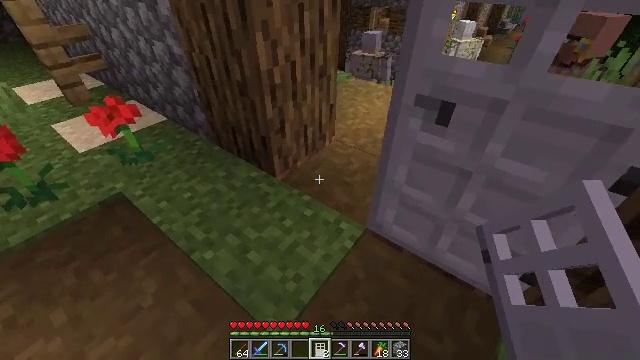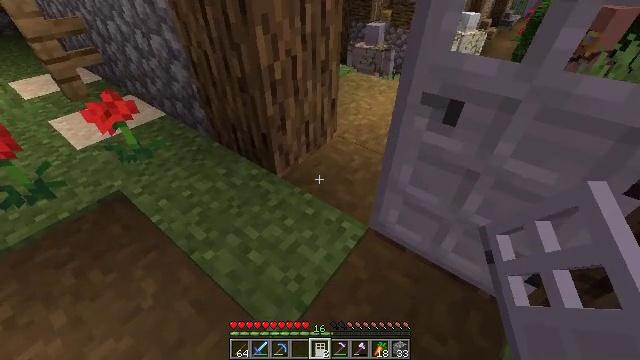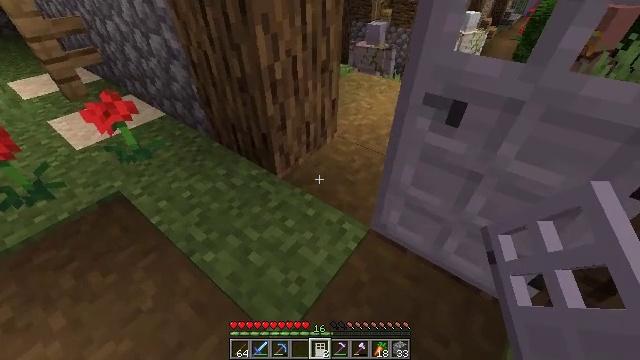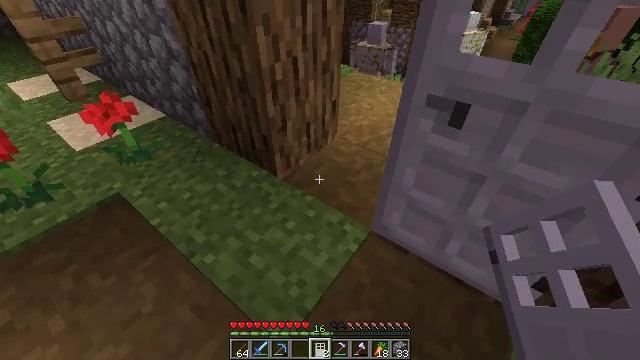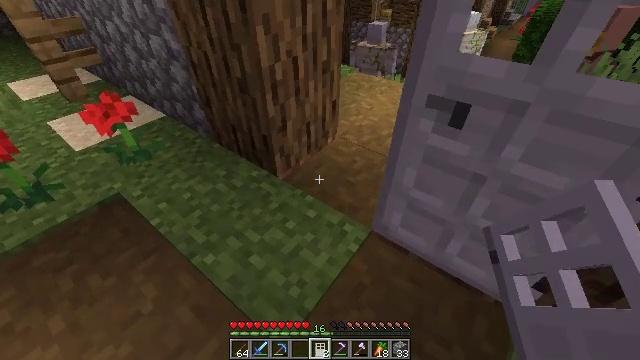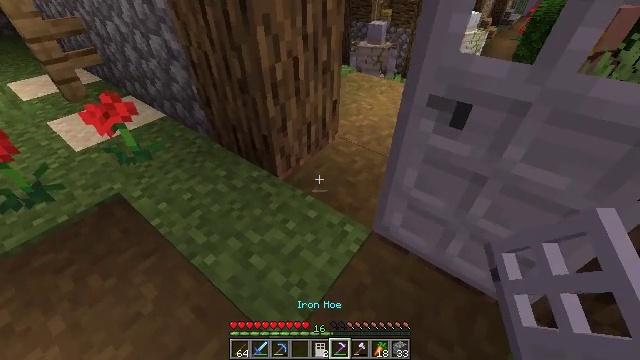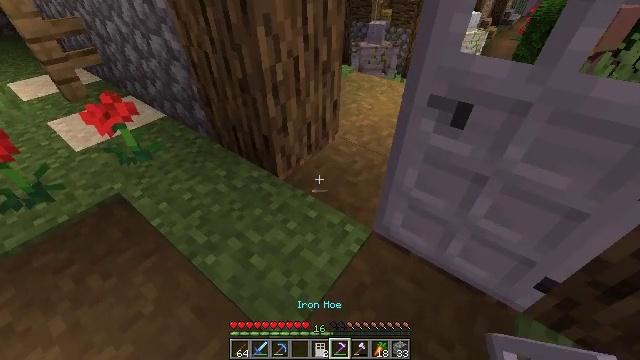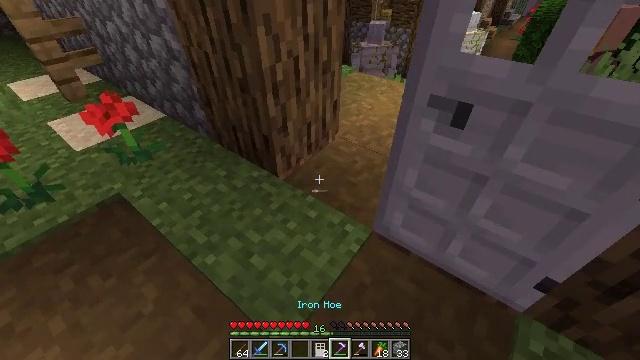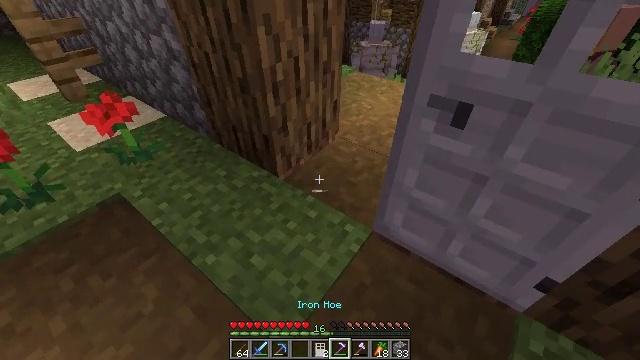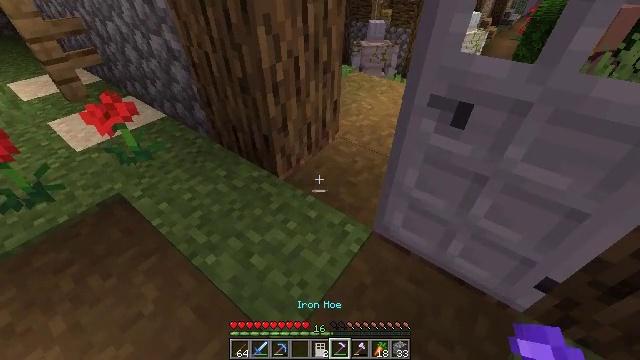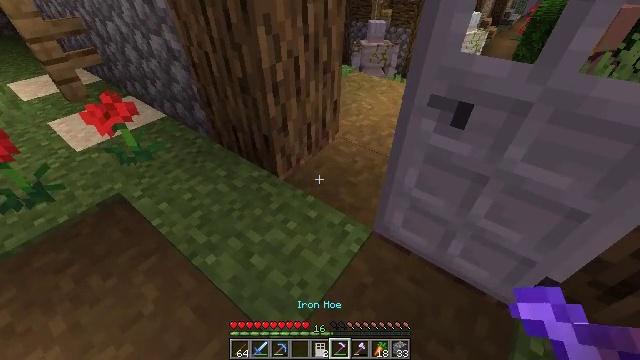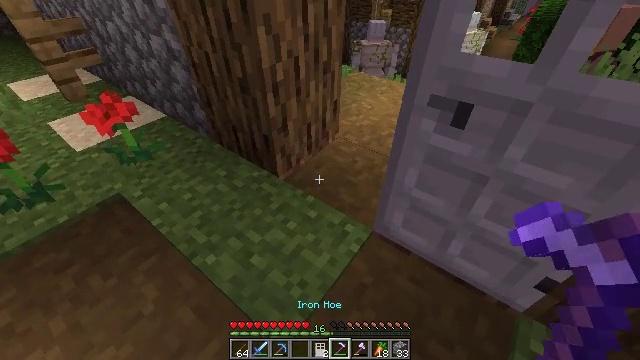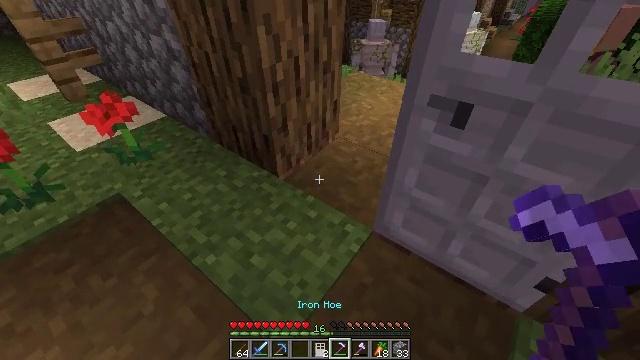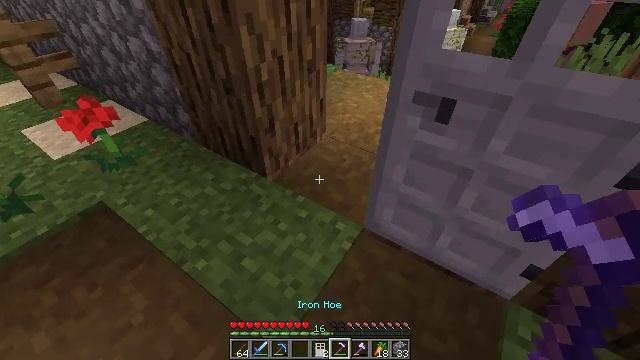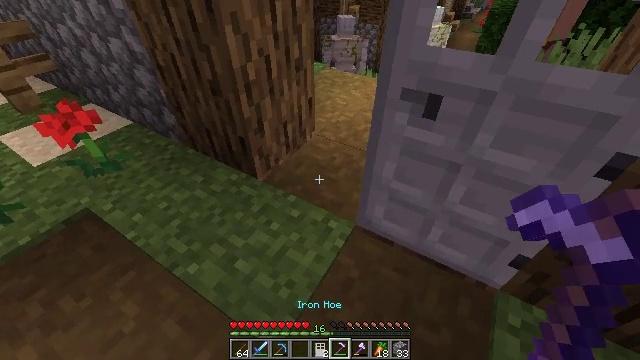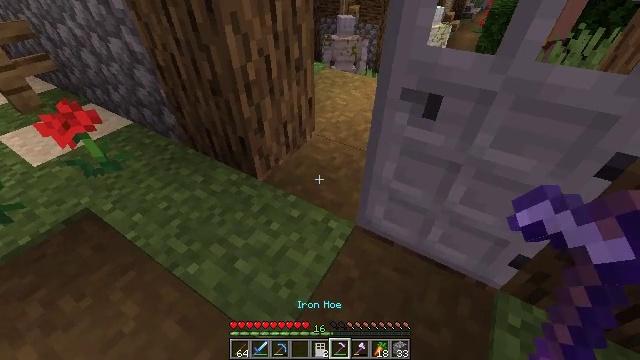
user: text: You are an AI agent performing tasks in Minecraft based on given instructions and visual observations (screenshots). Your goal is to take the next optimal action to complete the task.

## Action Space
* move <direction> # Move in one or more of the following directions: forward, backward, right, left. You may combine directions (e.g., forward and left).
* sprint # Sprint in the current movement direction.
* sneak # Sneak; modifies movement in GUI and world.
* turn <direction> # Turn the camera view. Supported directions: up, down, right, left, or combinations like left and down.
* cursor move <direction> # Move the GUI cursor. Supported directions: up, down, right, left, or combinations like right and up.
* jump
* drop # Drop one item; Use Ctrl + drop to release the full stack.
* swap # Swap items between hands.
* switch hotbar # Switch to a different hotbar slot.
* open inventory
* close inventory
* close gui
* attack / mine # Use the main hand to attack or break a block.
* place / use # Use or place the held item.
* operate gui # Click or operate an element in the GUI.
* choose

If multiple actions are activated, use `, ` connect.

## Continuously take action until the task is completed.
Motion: motion action
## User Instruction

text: Dig the grass path to transform it.
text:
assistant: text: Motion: turn down
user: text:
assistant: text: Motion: no_op
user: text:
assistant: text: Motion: no_op
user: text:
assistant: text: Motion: no_op
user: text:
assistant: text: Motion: no_op
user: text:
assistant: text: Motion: no_op
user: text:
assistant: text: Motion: no_op
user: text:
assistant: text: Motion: no_op
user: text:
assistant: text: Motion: no_op
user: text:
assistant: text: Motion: no_op
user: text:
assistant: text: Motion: no_op
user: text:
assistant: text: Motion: no_op
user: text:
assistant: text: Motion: turn right
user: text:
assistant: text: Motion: turn right
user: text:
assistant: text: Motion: no_op
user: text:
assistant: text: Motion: no_op
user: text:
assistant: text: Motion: attack / mine
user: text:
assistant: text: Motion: attack / mine
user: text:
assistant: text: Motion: attack / mine
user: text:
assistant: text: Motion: attack / mine
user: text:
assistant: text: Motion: attack / mine
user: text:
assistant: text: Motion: attack / mine
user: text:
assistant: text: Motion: attack / mine
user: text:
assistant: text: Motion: attack / mine
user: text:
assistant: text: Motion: attack / mine
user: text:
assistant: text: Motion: attack / mine
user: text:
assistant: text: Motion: attack / mine
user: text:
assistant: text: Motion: attack / mine
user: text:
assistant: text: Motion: attack / mine
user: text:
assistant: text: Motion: attack / mine